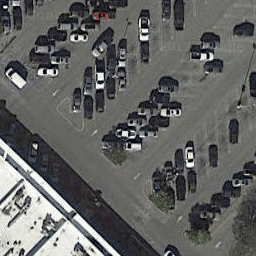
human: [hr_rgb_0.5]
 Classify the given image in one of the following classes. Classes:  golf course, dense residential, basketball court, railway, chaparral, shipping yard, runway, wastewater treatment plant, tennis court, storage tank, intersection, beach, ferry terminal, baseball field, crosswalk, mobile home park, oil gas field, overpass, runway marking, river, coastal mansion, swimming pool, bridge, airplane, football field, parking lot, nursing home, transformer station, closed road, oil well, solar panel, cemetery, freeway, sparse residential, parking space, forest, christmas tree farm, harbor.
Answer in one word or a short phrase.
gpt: parking lot